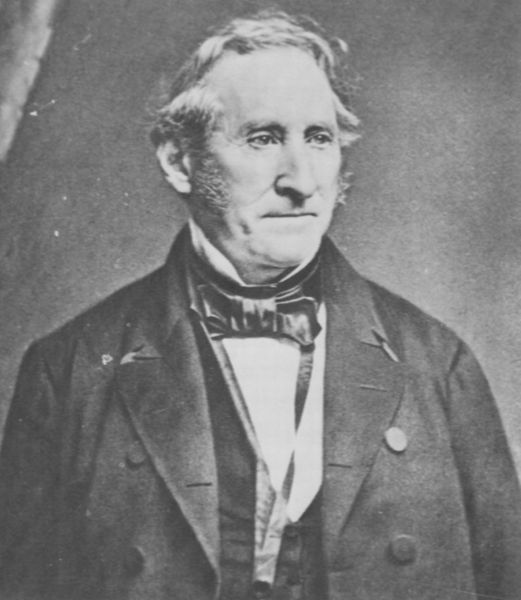
Titel: Thomas Hart Benton
Künstler: Mathew B. Brady
Schlagwörter: dunkel, mann, schatten, weiß, frisur, grau, haar, hell, hintergrund, jahrhundertwende, licht, mund, nase, ohr, profil, schwarz, stirn, blick, schleife, alt, anzug, hemd, jacke, augen, band, falten, gesicht, kragen, mensch, bild, bildnis, hals, herr, portrait, porträt, vorhang, haare, halbfigur, mantel, stoff, augenbrauen, frontal, kinn, knopf, lippen, ohren, scheitel, schulter, schultern, seide, frack, falte, ernst, knopfloch, schmal, glanz, glatze, pupillen, knöpfe, fliege, jackett, revers, sakko, jacket, weste, foto, fotografie, photographie, schwarzweiss, vatermörder, dreiviertel, backenbart, koteletten, orden, stehkragen, kotletten, photo, stirnglatze, halbprofil, blickrichtung, stark, wams, schütter, breit, fotographie, aufnahme, nasenflügel, ordensband, schwrz, knopflöcher, daguerre, offiziell, augenbrau, breitschultrig, abstehen, mittelalt, augebrauen, porträt foto, +stoff